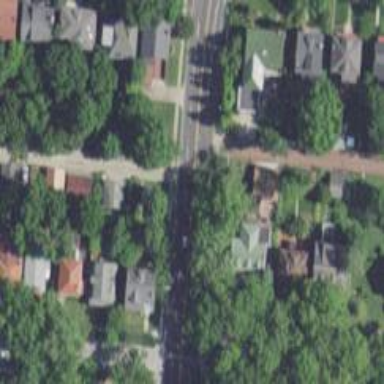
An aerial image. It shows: Alley classified as service road.